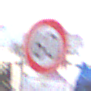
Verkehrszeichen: Geschwindigkeit60
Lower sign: BeiNaesse
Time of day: SunriseSunset
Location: Outdoor (Urban)
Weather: Clear
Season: NotSpecified
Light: Natural